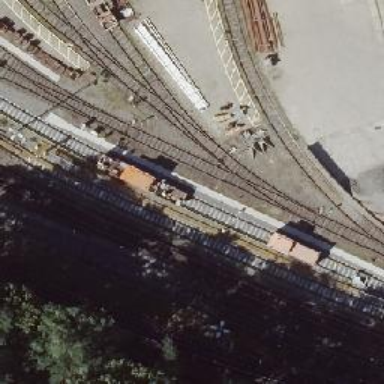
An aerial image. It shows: Railway switch with the turnout on the right side.